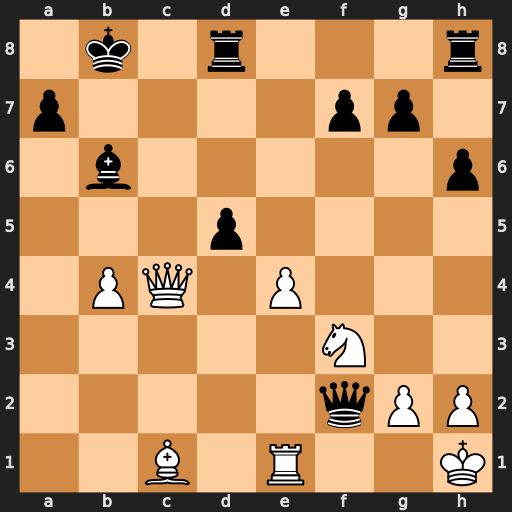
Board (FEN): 1k1r3r/p4pp1/1b5p/3p4/1PQ1P3/5N2/5qPP/2B1R2K
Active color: w
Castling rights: -
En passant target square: -
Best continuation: Bf4+ Kb7 exd5 Qxe1+ Nxe1